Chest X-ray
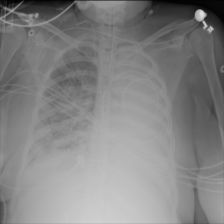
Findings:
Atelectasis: negative
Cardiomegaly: negative
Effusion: negative
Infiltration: positive
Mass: negative
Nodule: negative
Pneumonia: negative
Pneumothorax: negative
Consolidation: negative
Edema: negative
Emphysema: negative
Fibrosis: negative
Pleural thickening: negative
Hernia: negative